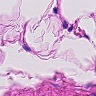
Metastatic tissue present: no